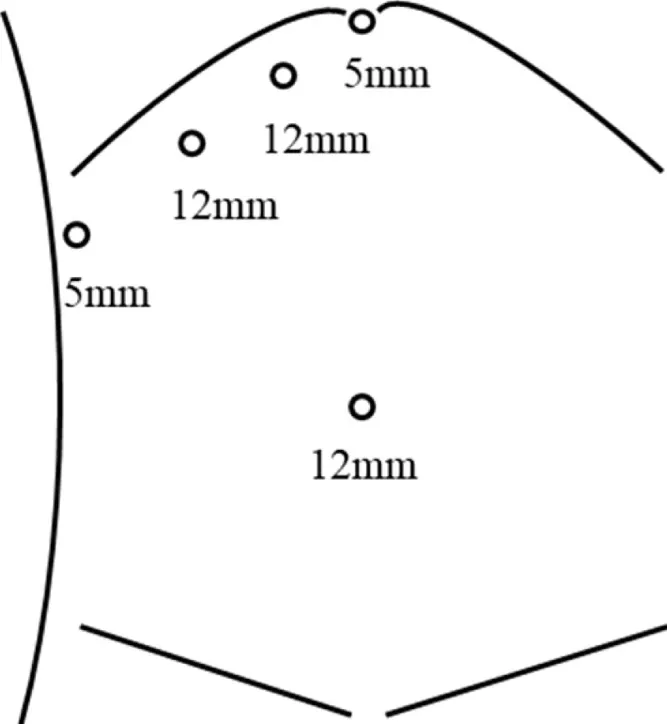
Trocar placement with the subcostal type.
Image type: radiology (ct)